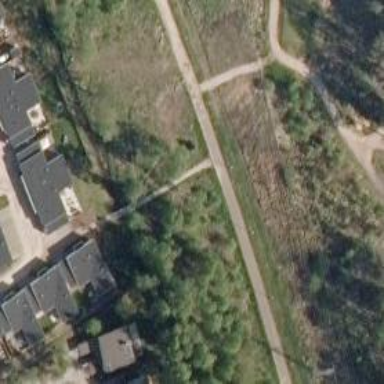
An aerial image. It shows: Path.